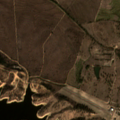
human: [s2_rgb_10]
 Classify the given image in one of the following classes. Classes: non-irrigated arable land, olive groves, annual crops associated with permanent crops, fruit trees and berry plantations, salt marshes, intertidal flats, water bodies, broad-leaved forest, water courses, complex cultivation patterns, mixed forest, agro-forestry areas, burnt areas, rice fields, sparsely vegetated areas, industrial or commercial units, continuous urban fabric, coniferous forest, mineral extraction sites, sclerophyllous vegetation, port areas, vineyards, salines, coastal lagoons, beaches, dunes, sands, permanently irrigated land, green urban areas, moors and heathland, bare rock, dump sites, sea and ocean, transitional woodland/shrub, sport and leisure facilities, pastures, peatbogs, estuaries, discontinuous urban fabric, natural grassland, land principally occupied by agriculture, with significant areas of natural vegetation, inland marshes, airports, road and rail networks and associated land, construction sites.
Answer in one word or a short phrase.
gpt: pastures, agro-forestry areas, water bodies